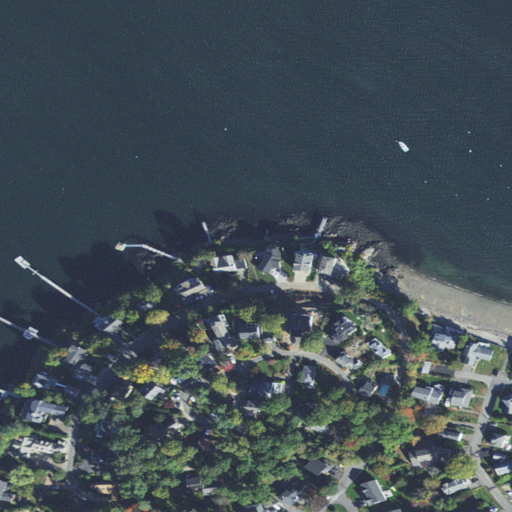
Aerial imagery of cape in Massachusetts named Naugus Head containing open water, medium intensity development, low intensity development, open development, herbaceous wetlands, high intensity development, and grassland